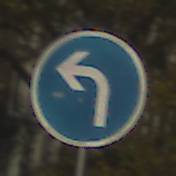
Verkehrszeichen: VorgeschriebeneFahrtrichtungLinks
Umgebung: Outdoor, Urban
Tageszeit: SunriseSunset
Wetter: PartlyCloudy
Licht: Natural
Jahreszeit: Autumn
Kontrast: HighContrast